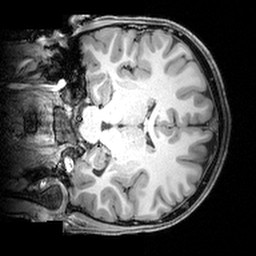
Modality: T1w
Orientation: coronal
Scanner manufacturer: siemens
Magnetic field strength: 3 T
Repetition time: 1.9 s
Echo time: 0.00397 s